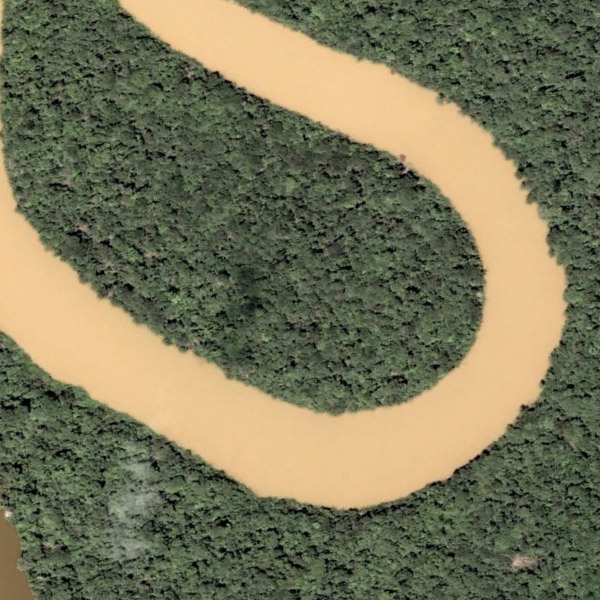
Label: River